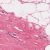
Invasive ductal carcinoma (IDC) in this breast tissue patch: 0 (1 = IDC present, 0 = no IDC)